Interaction volume radius: 5 \u00c5
Interaction volume height: 10 \u00c5
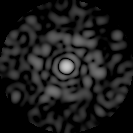
Disorder parameter: 0.851